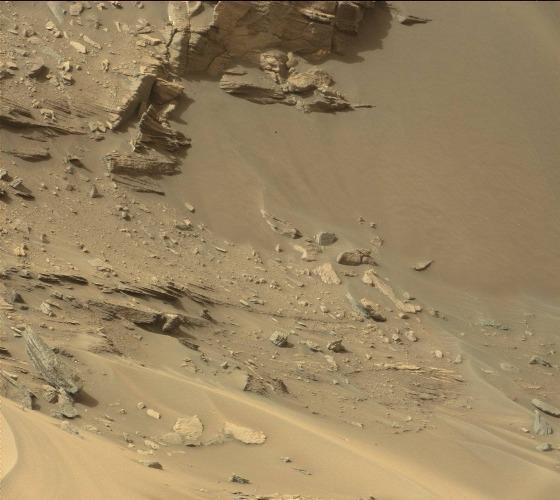
Terrain classes present: Bedrock, Gravel / Sand / Soil, Rock, Shadow